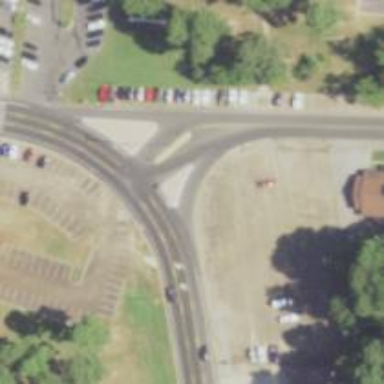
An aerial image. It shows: Secondary link road with asphalt surface.